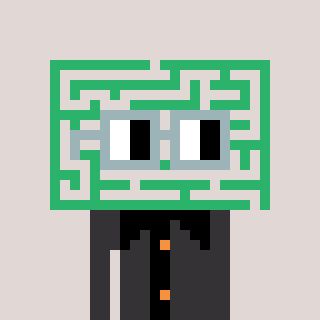
a pixel art character with square dark gray glasses, a maze-shaped head and a grayscale-colored body on a warm background